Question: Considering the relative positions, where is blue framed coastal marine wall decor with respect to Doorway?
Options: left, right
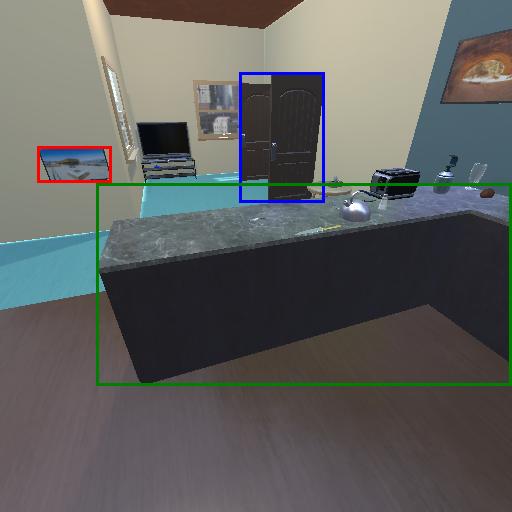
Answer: left